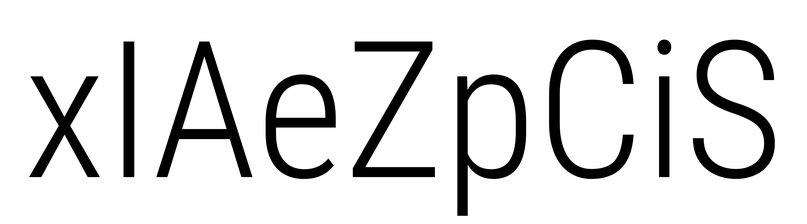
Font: Roboto_Condensed_Light